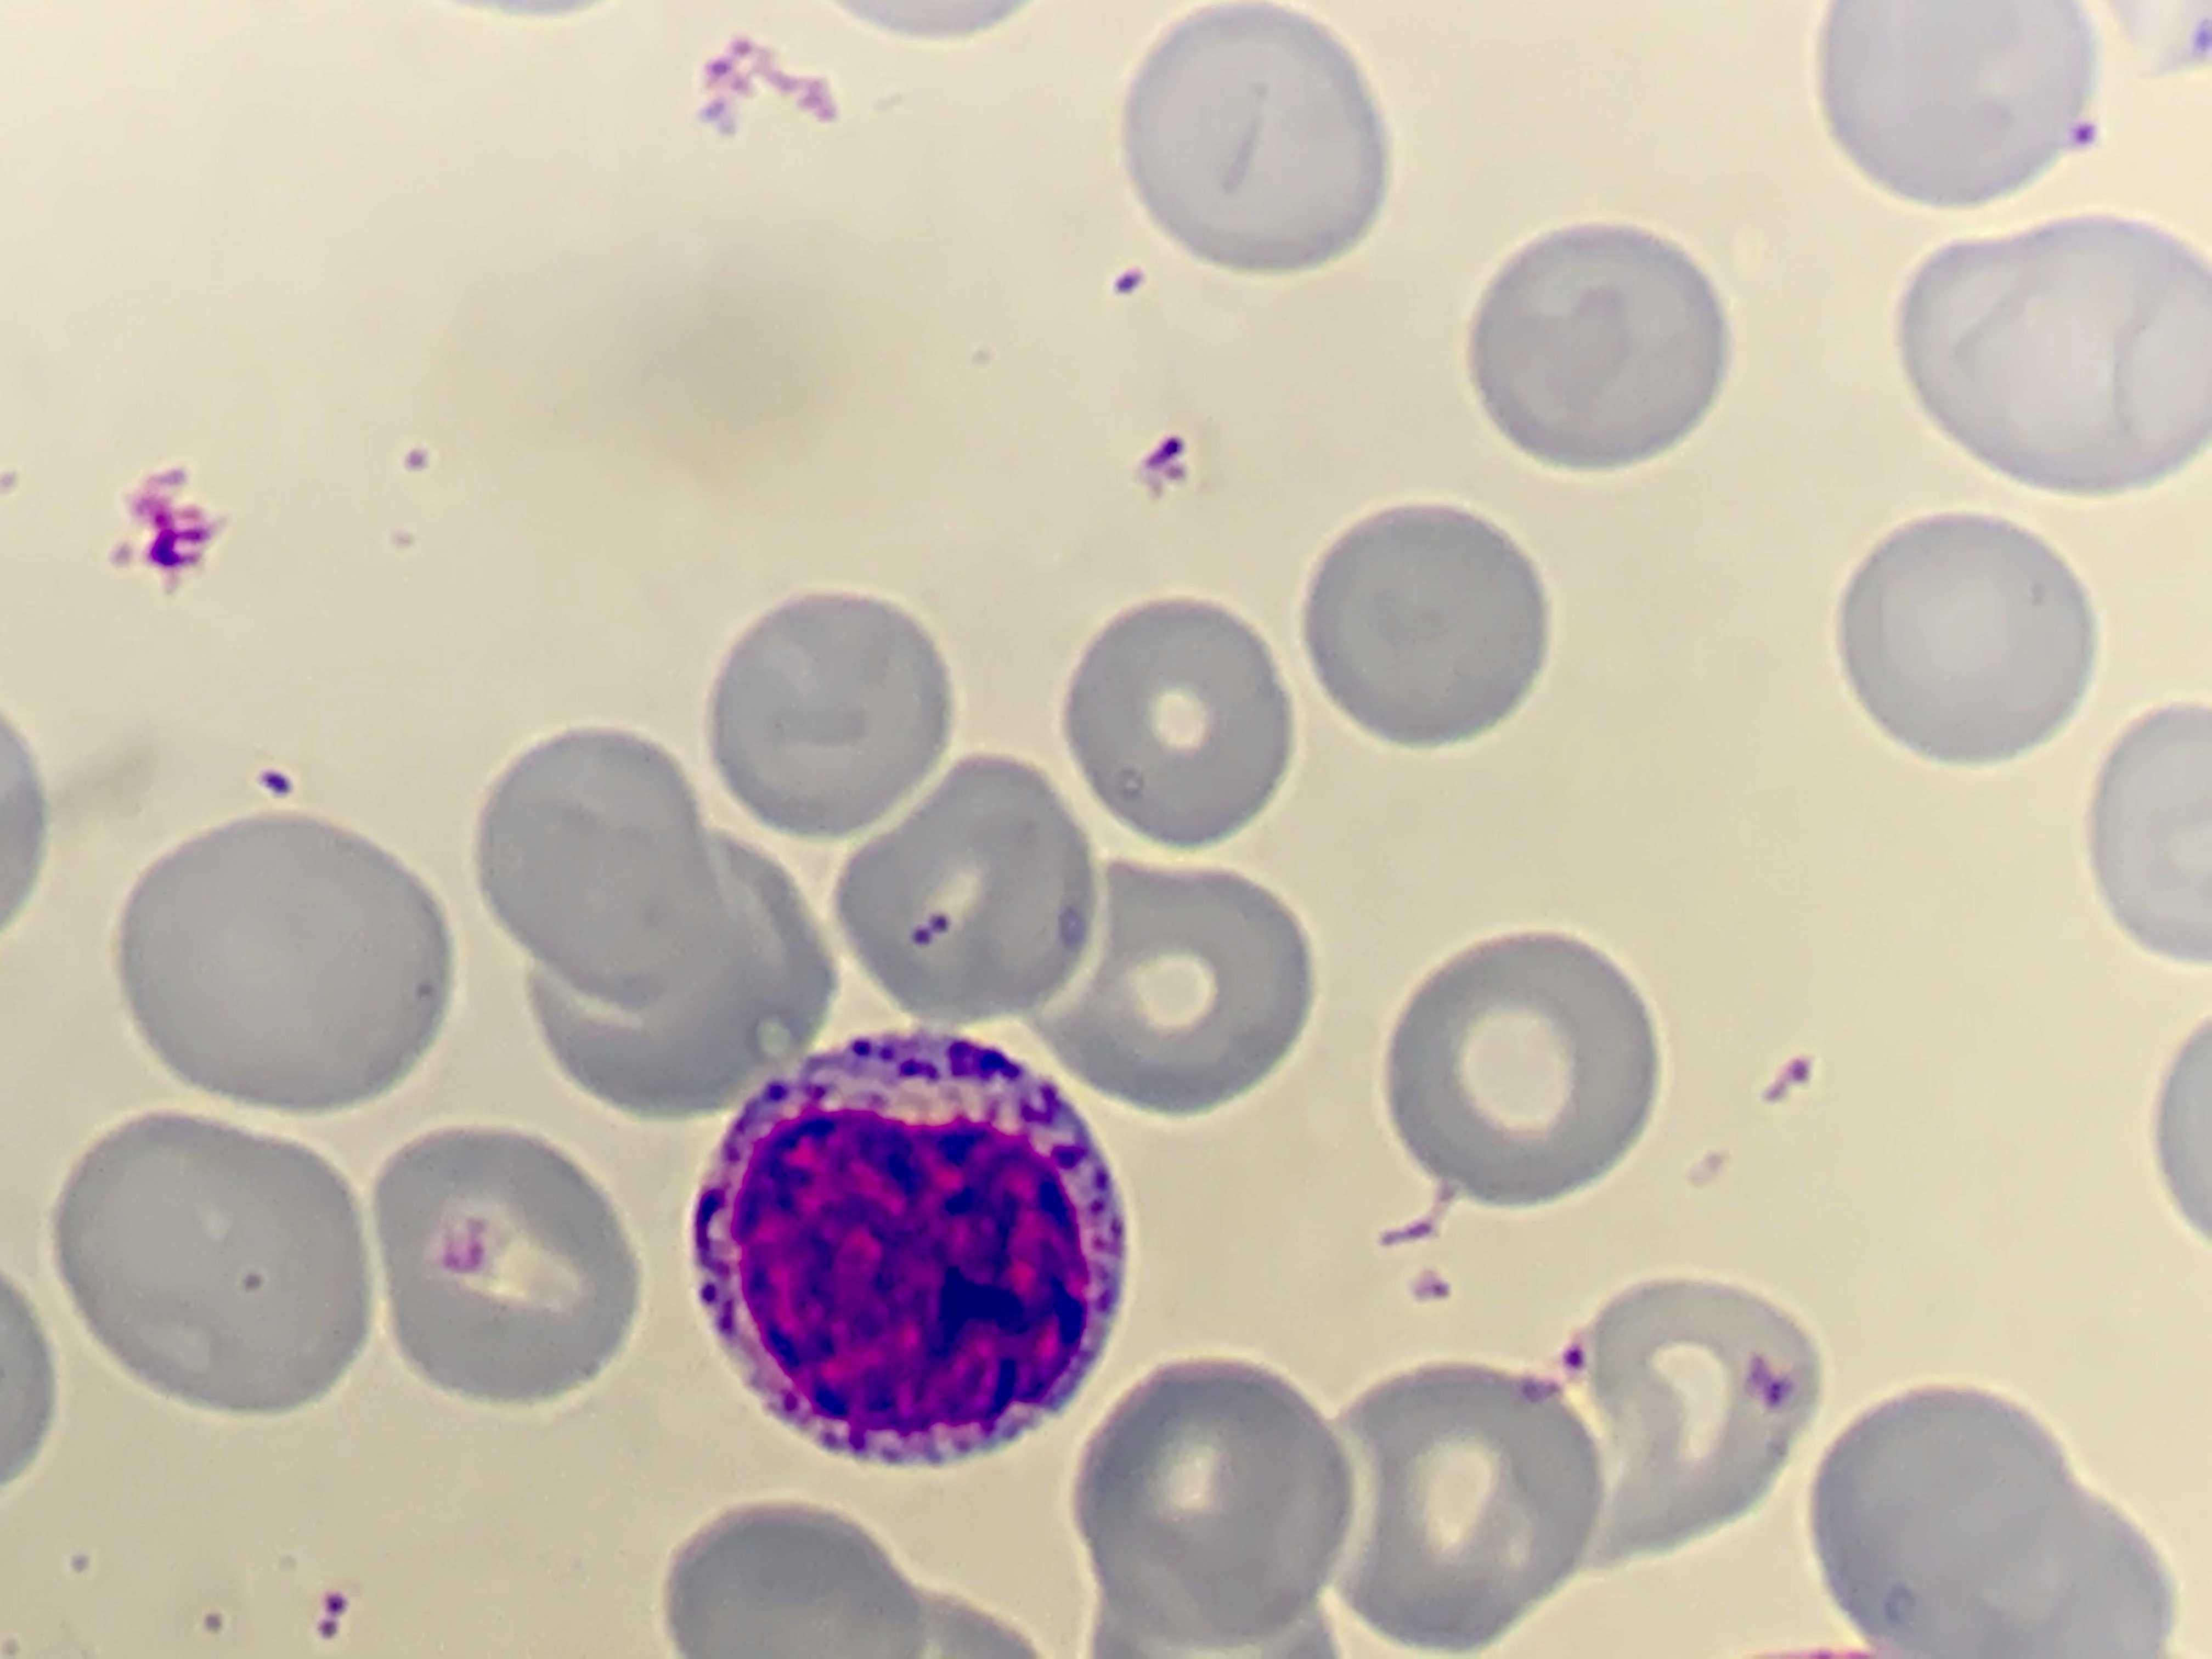
Cell type: MYELOCYTE